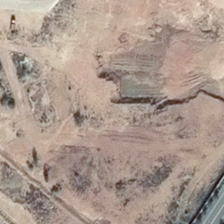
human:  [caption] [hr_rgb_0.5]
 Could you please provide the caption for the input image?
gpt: it is a piece of irregular khaki bareland .

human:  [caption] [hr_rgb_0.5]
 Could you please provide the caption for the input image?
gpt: it is a piece of irregular khaki bareland .

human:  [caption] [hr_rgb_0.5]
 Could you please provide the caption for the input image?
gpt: it is a piece of irregular khaki bareland .

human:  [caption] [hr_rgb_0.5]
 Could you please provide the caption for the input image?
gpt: it is a piece of irregular khaki bareland .

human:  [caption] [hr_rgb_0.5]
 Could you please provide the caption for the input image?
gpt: it is a piece of irregular khaki bareland .